Question: So I have these rows,

Each row has a command field in my .aspx page.
'''
<asp:CommandField ControlStyle-BackColor="White" ItemStyle-BackColor="White" SelectImageUrl="~/Styles/img/arrow_state_blue_right.png"
ShowSelectButton="true" ButtonType="Image" ItemStyle-Width="3px"></asp:CommandField>
'''
As you can see, the type of button the command field uses is an image. The image is the little blue arrows you see in each command field in the picture.
I want the arrows to rotate by an animation when a user clicks on the command field.
So I wrote a little javascript function:
'''
function rotateArrow() {
document.getElementById("#arrow").style.WebkitTransitionDuration = "1s";
document.getElementById("#arrow").style.webkitTransform = 'rotate(40deg)';
}
'''
This function works just fine when the arrow is an image field. I.e., if I change the arrow to something like:
'''
<asp:Image ImageURL=".....
'''
But I don't want the arrows to be asp.NET image fields, I want them to be the button in my command field.
Is there a way to do this? How can I tell JavaScript to rotate the arrow image attribute of my command field? I can't find anything about this, so I'm starting to think this is simply not supported. The only work-around I can think of that won't mean I lose the command field functionality is I could simply update the selectImageURL attribute in the code behind, but then I wouldn't have the animation.
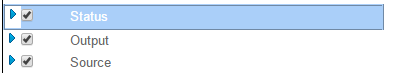
Answer: In case someone else is struggling with accessing an attribute within a commandfield or something similar, here is one solution.
The image within the hidden field is an ImageButton.
Here is my gridview with the commandfield in my .aspx file:
'''
<asp:GridView ID="gvColumnsViewSettings" runat="server" Width="90%" OnRowDataBound="gvColumnsViewSettings_RowDataBound" AutoGenerateColumns="false" GridLines="None" ShowHeader="false" ShowFooter="false" OnSelectedIndexChanged="gvColumnsViewSettings_SelectedIndexChanged" DataKeyNames="ColumnOrder">
<Columns>
<asp:CommandField ControlStyle-BackColor="White" ItemStyle-BackColor="White" SelectImageUrl="~/Styles/img/arrow_state_blue_right.png" ShowSelectButton="true" ButtonType="Image" ItemStyle-Width="3px"></asp:CommandField>
...
'''
Notice how when the gridview index is changed, it called the function gvColumnsViewSettings_SelectedIndexChanged.
Now within the SelectedIndexChanged function in my code behind:
'''
ImageButton arrow = null;
if(selectedRow.Cells != null && selectedRow.Cells.Count > 0 && selectedRow.Cells[0].Controls != null && selectedRow.Cells[0].Controls.Count > 0)
arrow = (ImageButton)selectedRow.Cells[0].Controls[0];
'''
Now you have the arrow image attribute within your commandfield!